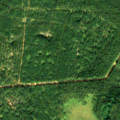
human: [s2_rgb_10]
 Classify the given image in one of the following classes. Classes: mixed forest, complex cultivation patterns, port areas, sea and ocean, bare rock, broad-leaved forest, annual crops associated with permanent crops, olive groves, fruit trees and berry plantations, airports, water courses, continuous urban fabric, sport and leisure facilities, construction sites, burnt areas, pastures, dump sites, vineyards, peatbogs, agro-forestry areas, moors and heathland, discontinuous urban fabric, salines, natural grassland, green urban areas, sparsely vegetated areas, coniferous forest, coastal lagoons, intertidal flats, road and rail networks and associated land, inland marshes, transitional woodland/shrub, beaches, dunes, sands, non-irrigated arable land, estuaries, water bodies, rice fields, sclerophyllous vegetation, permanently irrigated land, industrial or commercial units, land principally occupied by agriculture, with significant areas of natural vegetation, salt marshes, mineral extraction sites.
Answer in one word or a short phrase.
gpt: coniferous forest, transitional woodland/shrub